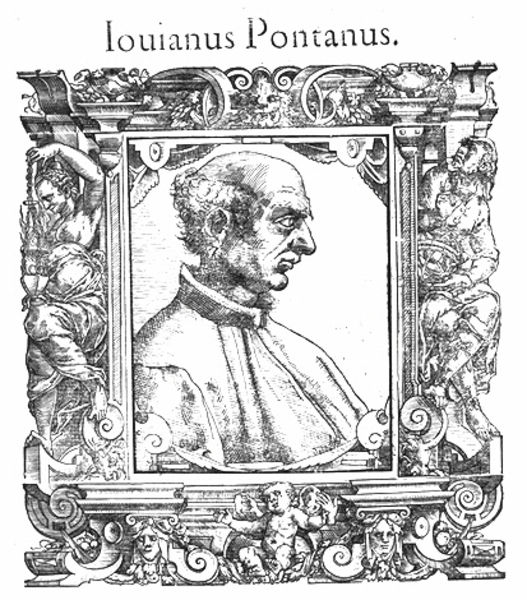
Titel: Bildnis des Giovanni Pontano
Künstler: Tobias Stimmer
Institution: (Seriendruck)
Schlagwörter: kopf, mann, nackt, umhang, weiß, menschen, frisur, grau, haar, mund, nase, ohr, profil, schwarz, säule, säulen, zeichnung, blick, ornament, alt, bart, architektur, augen, johannes, kragen, mensch, rahmen, bildnis, hals, herr, portrait, porträt, kirche, auge, figur, geistlicher, gewand, haare, mantel, kinn, lippen, engel, putte, putto, ranken, holzschnitt, schrift, italien, grafik, graphik, figuren, streng, glatze, dekor, ornamente, wange, dünn, name, buch, druck, radierung, stich, illustration, schwarzweiß, hässlich, überschrift, stehkragen, kardinal, bildniss, pupille, halbglatze, buchdruck, verziert, wappen, pfarrer, halbprofil, runzeln, statuen, voluten, kraushaar, priester, volute, schnecken, putten, kupferstich, klettern, pater, groteske, tonsur, vasari, geand, louis, seriendruck, rollwerk, soutane, große nase, kletterfiguren, pontanus, pasteur, louis pontanus, gorss, louianus pontanus